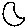
Label: moon